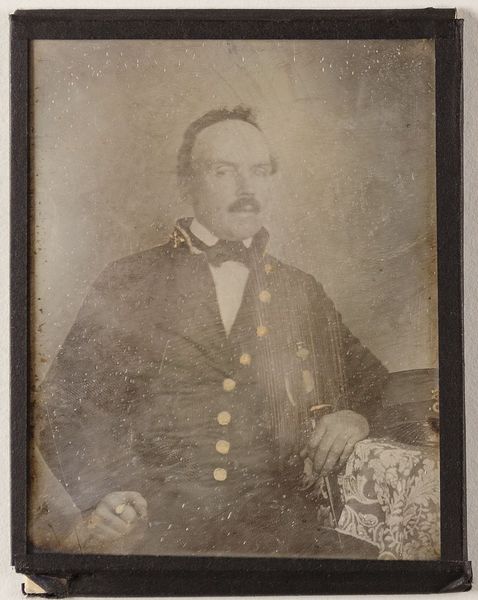
Titel: Ein Mann in Uniform mit Säbel in der Hand
Künstler: Carl Ferdinand Stelzner
Standort: Hamburg
Institution: Museum für Kunst und Gewerbe Hamburg
Schlagwörter: mann, portrait, figur, foto, fotografie, photographie, uniformen, photo, lichtbild, handkoloriert, daguerreotypie, stichwaffen, bildwerke, angewandte und bildende kunst, hessische systematik, porträt, porträtfotografie, porträtphotographie, hüftbild, handkolorierung, säbel